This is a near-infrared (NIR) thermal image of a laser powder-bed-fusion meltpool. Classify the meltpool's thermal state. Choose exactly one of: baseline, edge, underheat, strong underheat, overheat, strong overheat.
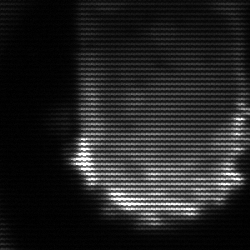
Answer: baseline